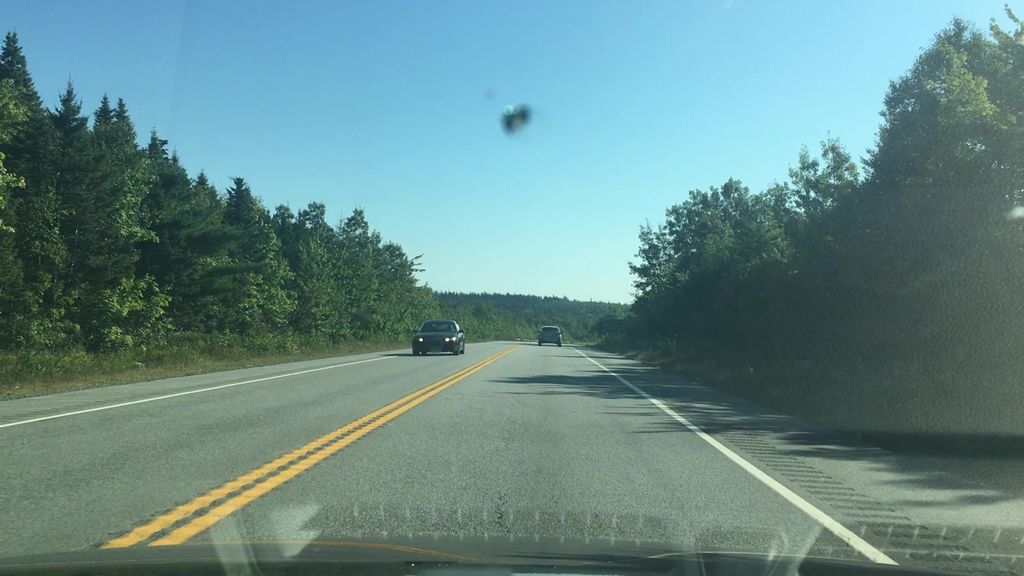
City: halifax